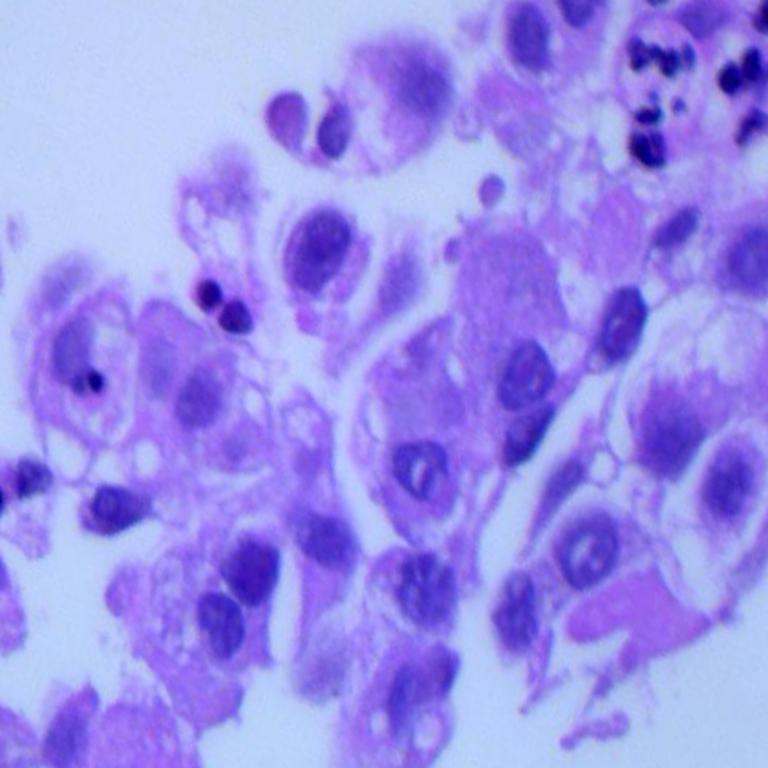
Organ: lung
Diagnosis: adenocarcinomas